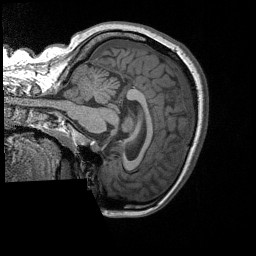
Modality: T1w
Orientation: sagittal
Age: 20
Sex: female
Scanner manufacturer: siemens
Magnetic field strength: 3 T
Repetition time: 1.64 s
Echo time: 0.00234 s